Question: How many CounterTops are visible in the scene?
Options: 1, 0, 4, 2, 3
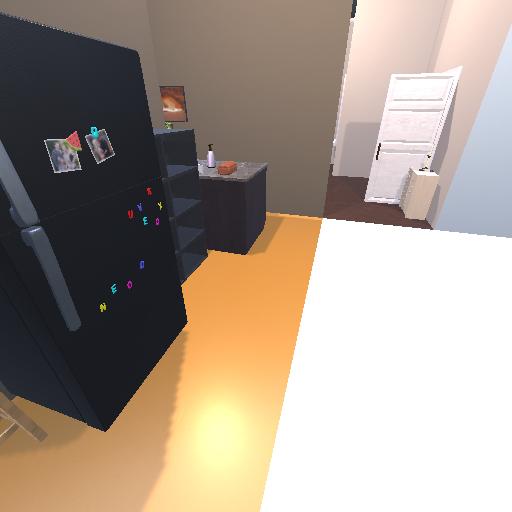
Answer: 1